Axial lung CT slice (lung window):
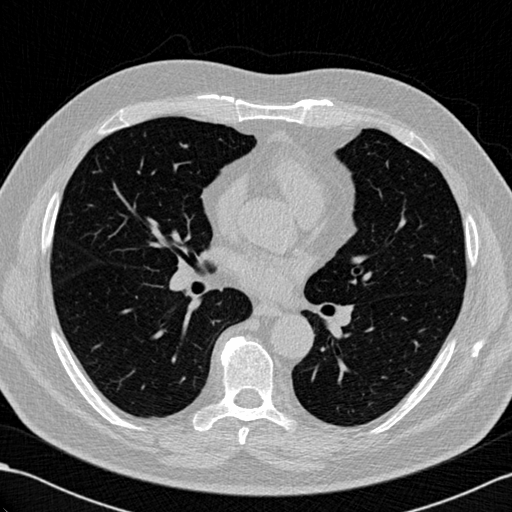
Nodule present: no